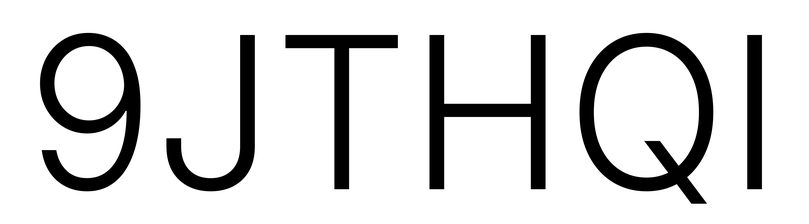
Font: Inter_Light